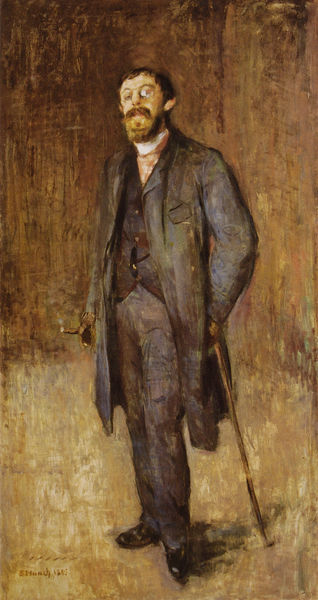
Titel: Portrait des Malers Karl Jensen-Hjell
Künstler: Edvard Munch
Institution: (Privatsammlung)
Schlagwörter: blau, dunkel, hand, mann, schatten, ocker, braun, elegant, frisur, glas, grau, haar, handschuh, handschuhe, hell, licht, mund, ohr, orange, raum, schwarz, stützen, weiss, zimmer, blick, rot, tuch, beige, rock, anzug, bart, blond, hemd, hose, jacke, wand, arm, arme, bärtig, kragen, präsentation, stehen, vollbart, bildnis, portrait, porträt, signatur, qualm, rauch, haare, mantel, reich, stehend, ohren, stock, ecke, ansicht, gehstock, haltung, schuhe, stab, lila, violett, sigantur, romantik, beobachter, frack, schnäuzer, krawatte, rauchen, zigarre, mimik, glänzend, knöpfe, fein, fliege, gehrock, kinnbart, revers, selbstporträt, jacket, weste, wände, rothaarig, stütze, brille, selbstbildnis, spazierstock, stehkragen, tasche, kneifer, uhrenkette, rauchend, zigarette, wohlhabend, raucher, leder, dreiteiler, ganzkörperporträt, bläßlich, monokel, münchner schule, winkel, einauge, nade, raumecke, gilet, standspielbein, spencer, geltung, kopfkaltung, präsentatiopn, selbstbewußtsein